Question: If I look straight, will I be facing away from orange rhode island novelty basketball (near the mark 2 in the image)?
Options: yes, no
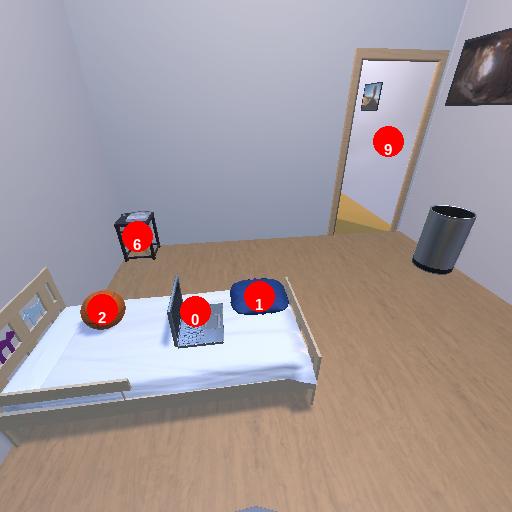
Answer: yes